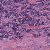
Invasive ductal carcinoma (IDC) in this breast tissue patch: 1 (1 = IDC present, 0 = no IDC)